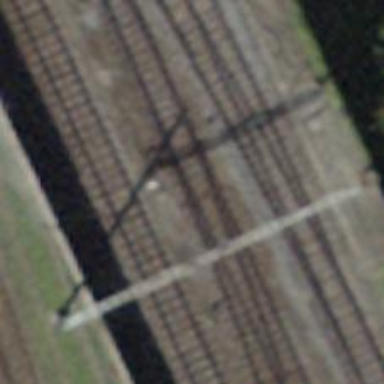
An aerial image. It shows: Railway switch.